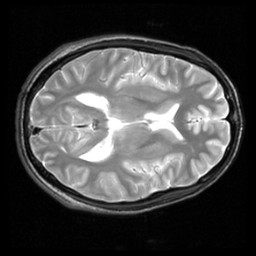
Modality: inplaneT2
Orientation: axial
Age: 23
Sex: male